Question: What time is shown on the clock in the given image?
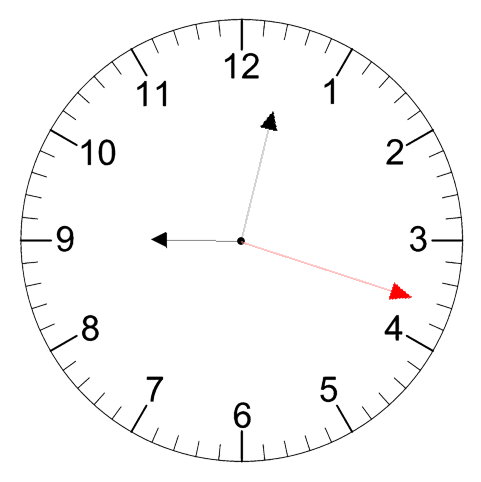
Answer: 09:02:18